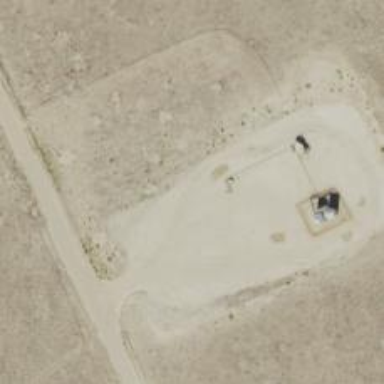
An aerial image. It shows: Petroleum well that is man-made.